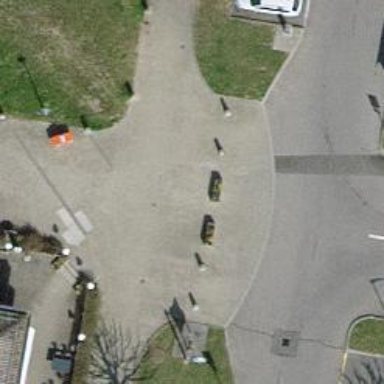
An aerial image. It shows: Block barrier.